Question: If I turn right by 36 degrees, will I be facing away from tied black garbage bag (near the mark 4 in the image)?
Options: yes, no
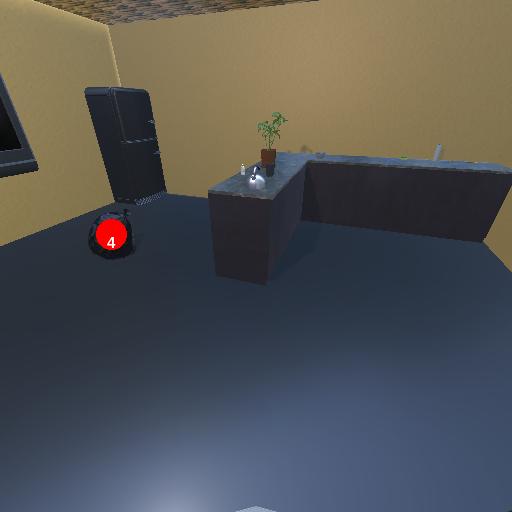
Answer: yes